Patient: sex F, age 75
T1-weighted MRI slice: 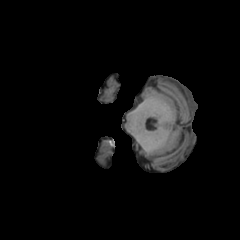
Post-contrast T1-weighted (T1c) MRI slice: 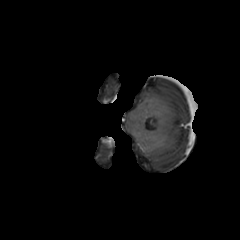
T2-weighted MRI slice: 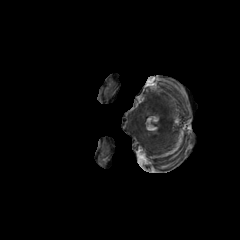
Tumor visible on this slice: no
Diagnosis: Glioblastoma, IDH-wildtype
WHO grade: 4